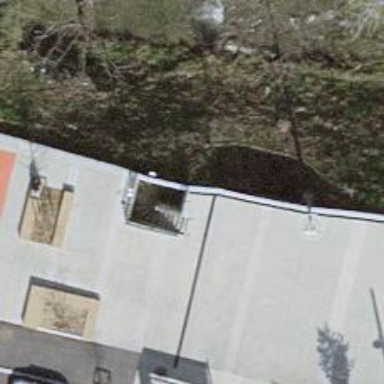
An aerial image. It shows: Retaining wall.